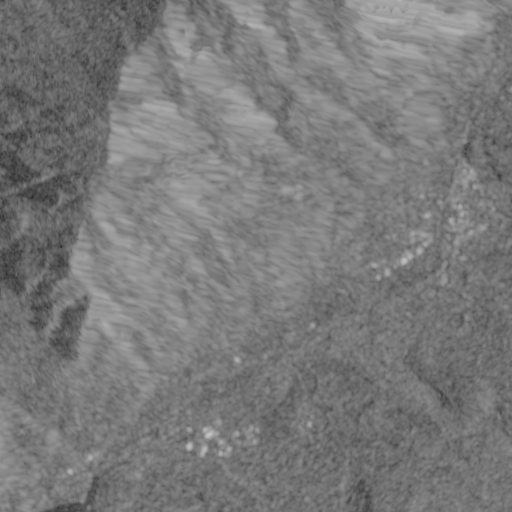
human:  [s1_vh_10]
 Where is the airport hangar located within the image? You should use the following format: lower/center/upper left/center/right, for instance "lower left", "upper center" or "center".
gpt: The airport hangar is located in the center right of the image.
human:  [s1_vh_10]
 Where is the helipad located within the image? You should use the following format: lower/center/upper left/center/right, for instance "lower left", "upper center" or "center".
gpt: The helipad is located in the center right of the image.
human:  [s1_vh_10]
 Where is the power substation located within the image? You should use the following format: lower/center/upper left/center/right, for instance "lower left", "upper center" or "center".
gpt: The power substation is located in the lower left of the image.
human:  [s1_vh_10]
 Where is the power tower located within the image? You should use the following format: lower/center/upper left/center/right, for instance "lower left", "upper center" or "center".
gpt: The power tower is located in the lower left of the image.
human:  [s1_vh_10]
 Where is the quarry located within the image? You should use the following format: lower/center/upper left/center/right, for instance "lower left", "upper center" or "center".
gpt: There is no quarry in the image.

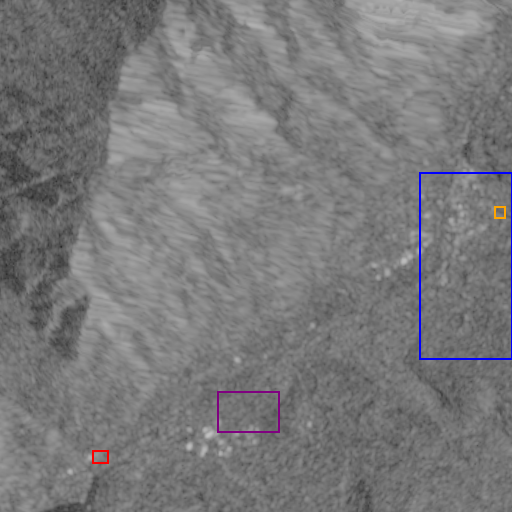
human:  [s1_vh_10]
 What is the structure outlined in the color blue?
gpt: The structure outlined in blue is a crop field.
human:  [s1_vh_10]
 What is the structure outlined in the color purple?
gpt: The structure outlined in purple is a park.
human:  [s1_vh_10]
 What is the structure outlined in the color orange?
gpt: The structure outlined in orange is a parking lot.
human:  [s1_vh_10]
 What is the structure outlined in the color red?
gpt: The structure outlined in red is a power substation.
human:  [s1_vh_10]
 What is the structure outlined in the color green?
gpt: There is no green outline.